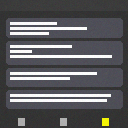
Screen state: on